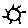
Label: sun